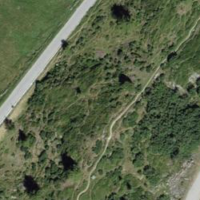
EUNIS habitat code: 31
Species observed at this site:
Rhododendron ferrugineum
Campanula barbata
Arnica montana
Sempervivum montanum